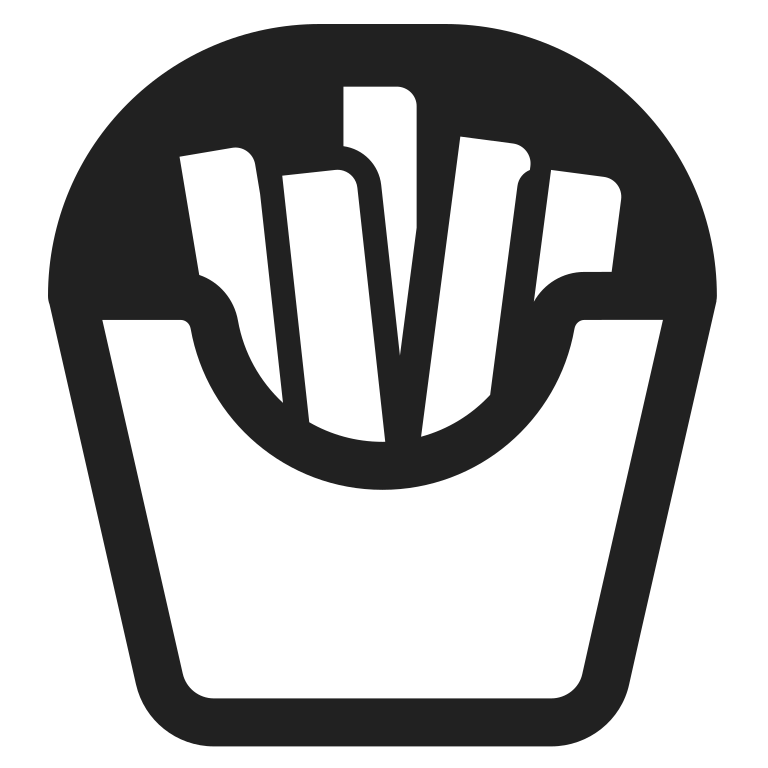
french fries high contrast